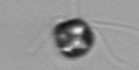
Label: Pyramimonas_morphotype1